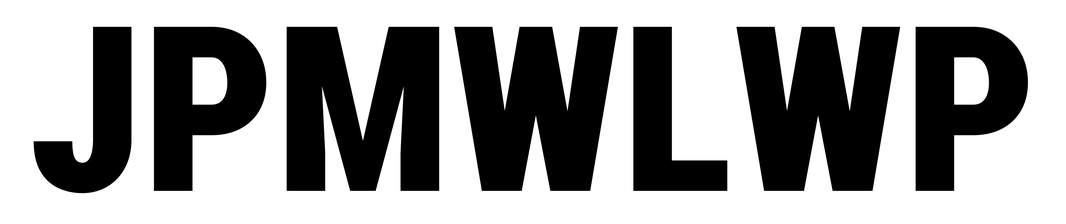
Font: Roboto_Condensed_Black